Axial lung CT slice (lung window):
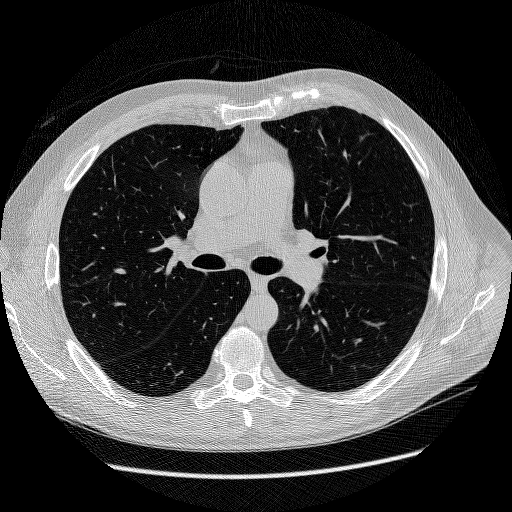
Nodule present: no